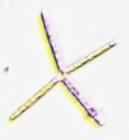
Label: Thalassionema